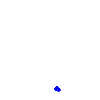
Particle: proton